Aerial crown-view tile of a tropical tree (Barro Colorado Island, Panama), acquired 20240611:
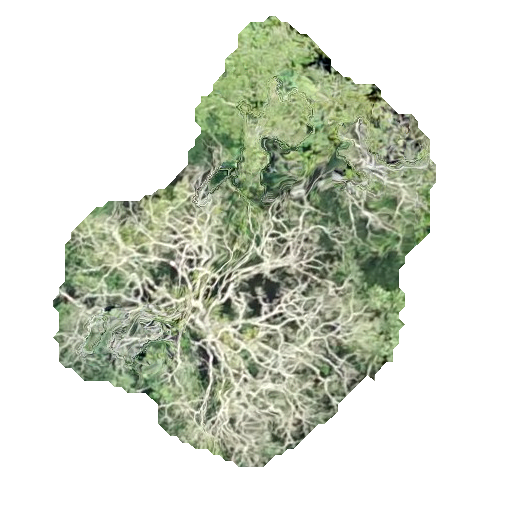
Species: Cordia alliodora
GBIF accepted scientific name: Cordia alliodora
Crown area: 163.645 m²